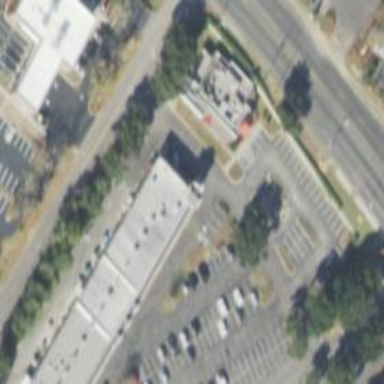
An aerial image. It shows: Parking space is available.